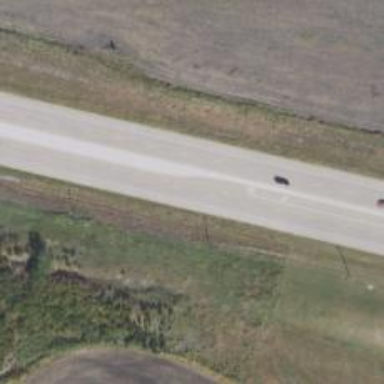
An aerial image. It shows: Trunk highway.